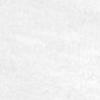
Label: no_change